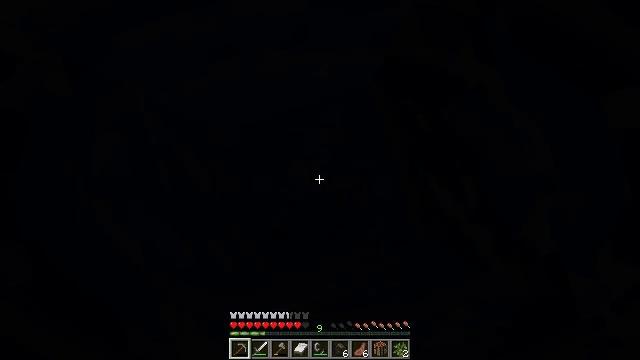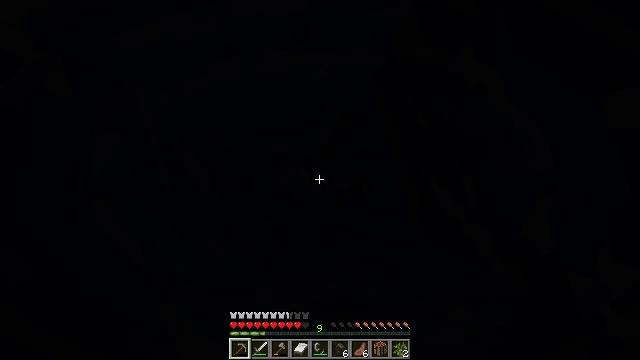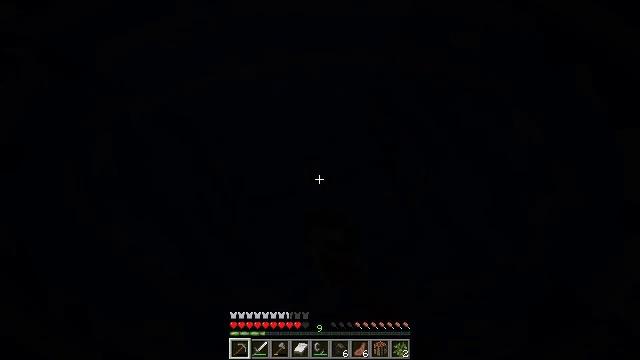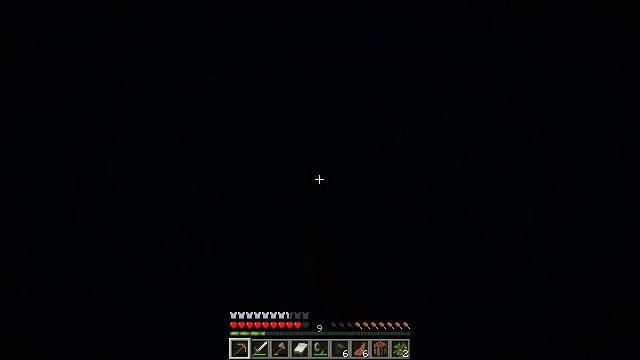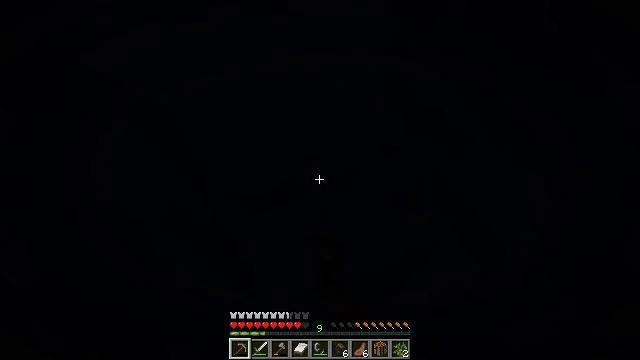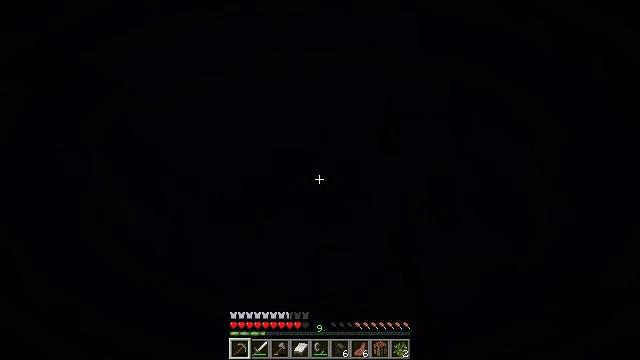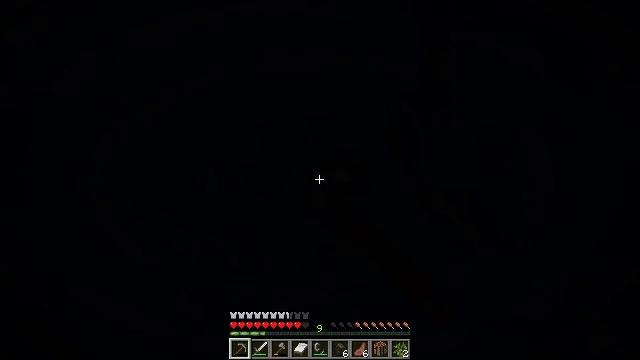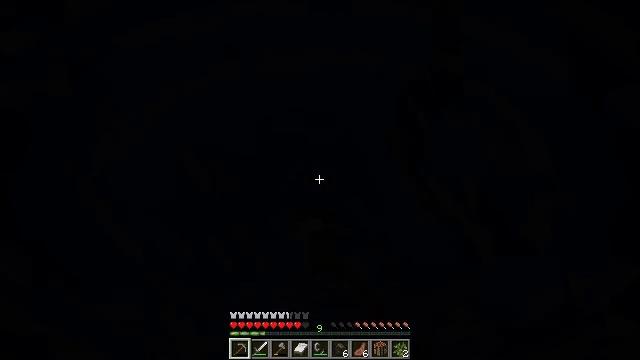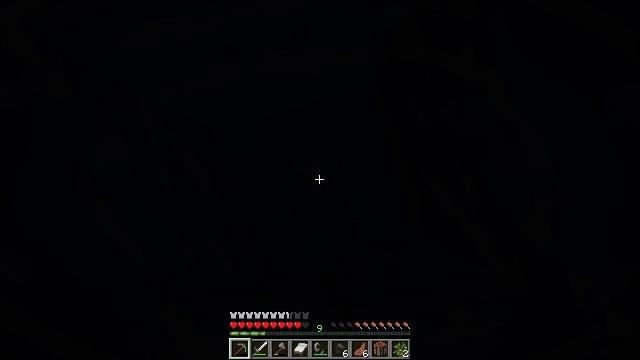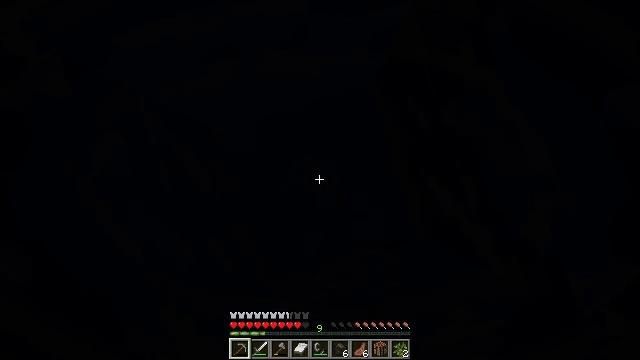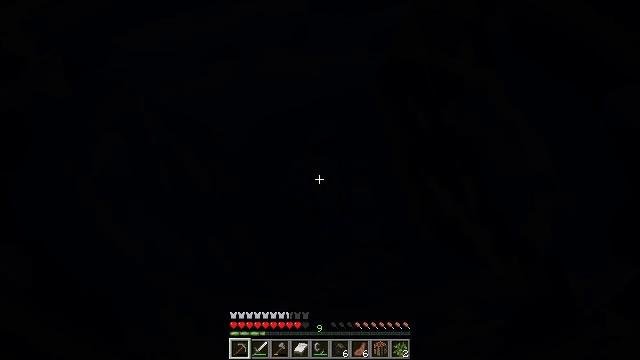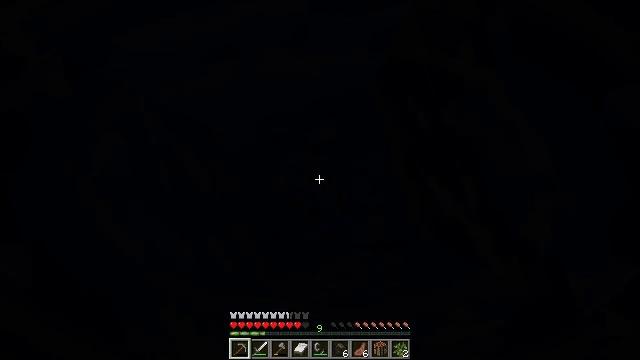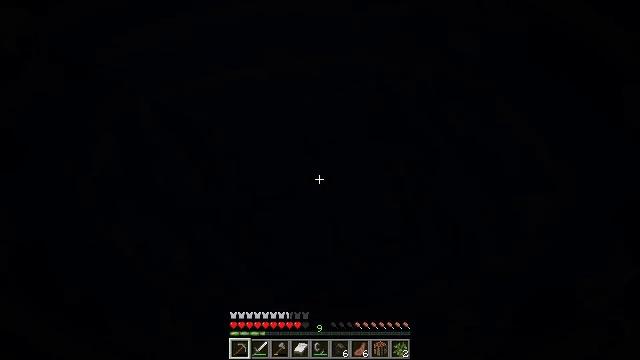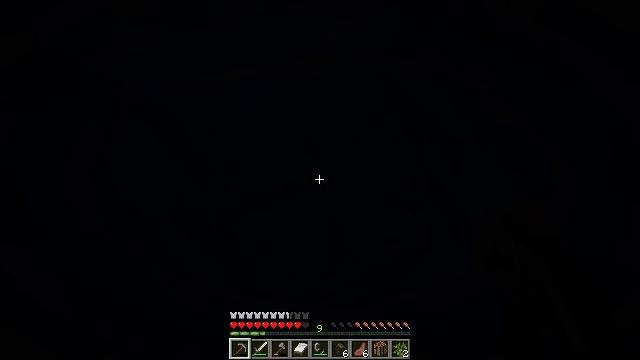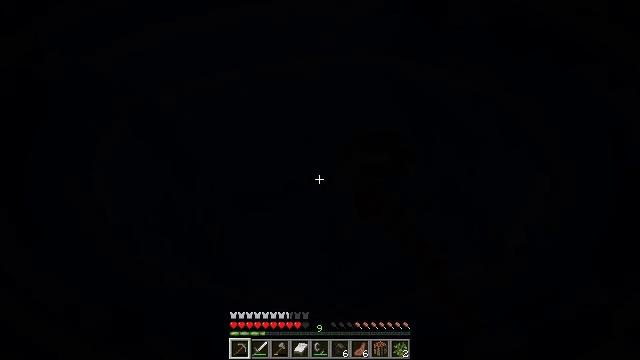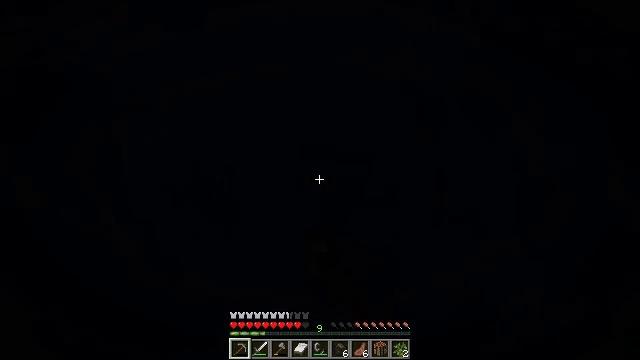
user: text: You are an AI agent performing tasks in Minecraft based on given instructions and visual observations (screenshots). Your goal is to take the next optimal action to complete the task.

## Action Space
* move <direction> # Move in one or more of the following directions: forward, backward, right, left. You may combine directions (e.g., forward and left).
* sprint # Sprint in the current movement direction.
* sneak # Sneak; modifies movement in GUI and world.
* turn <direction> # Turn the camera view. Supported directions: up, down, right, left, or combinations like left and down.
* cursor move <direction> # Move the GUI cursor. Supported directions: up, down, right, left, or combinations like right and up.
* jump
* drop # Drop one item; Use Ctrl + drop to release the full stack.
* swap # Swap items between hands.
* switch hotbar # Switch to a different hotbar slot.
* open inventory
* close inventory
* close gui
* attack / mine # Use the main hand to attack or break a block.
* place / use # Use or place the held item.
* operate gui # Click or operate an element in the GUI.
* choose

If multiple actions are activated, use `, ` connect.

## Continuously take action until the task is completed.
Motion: motion action
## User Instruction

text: Collect packed ice using a pickaxe.
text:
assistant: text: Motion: attack / mine
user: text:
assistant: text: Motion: attack / mine
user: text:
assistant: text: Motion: attack / mine
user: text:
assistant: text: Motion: attack / mine
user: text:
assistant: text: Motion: attack / mine
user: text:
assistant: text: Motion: attack / mine
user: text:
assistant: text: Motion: attack / mine
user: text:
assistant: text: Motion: attack / mine
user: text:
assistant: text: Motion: attack / mine
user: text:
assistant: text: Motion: attack / mine
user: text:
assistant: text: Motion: attack / mine
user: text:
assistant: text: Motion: attack / mine
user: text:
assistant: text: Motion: attack / mine
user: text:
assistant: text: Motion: attack / mine
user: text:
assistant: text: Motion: attack / mine
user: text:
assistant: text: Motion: attack / mine
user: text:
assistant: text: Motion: attack / mine
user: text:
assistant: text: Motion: attack / mine
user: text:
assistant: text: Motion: attack / mine
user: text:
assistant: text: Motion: attack / mine
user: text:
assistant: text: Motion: attack / mine
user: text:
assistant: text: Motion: attack / mine
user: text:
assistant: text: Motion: attack / mine
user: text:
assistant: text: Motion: attack / mine
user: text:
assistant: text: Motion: attack / mine
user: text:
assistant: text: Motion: attack / mine
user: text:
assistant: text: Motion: attack / mine
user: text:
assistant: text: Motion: attack / mine
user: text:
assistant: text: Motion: attack / mine
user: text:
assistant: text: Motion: attack / mine